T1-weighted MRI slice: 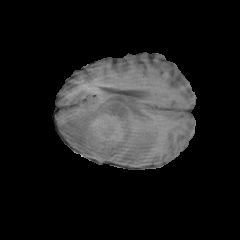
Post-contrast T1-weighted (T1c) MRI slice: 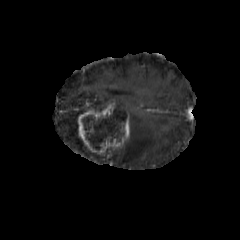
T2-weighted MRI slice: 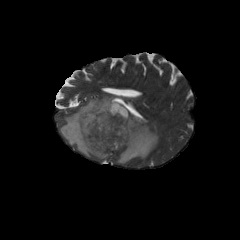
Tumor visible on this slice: yes